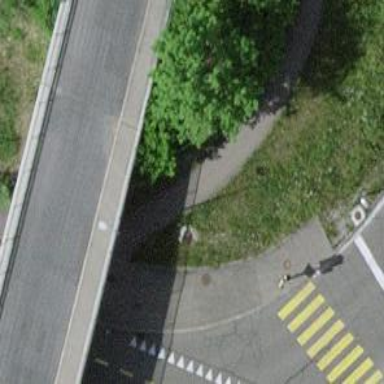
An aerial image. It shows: Paved footway passing through tunnel.